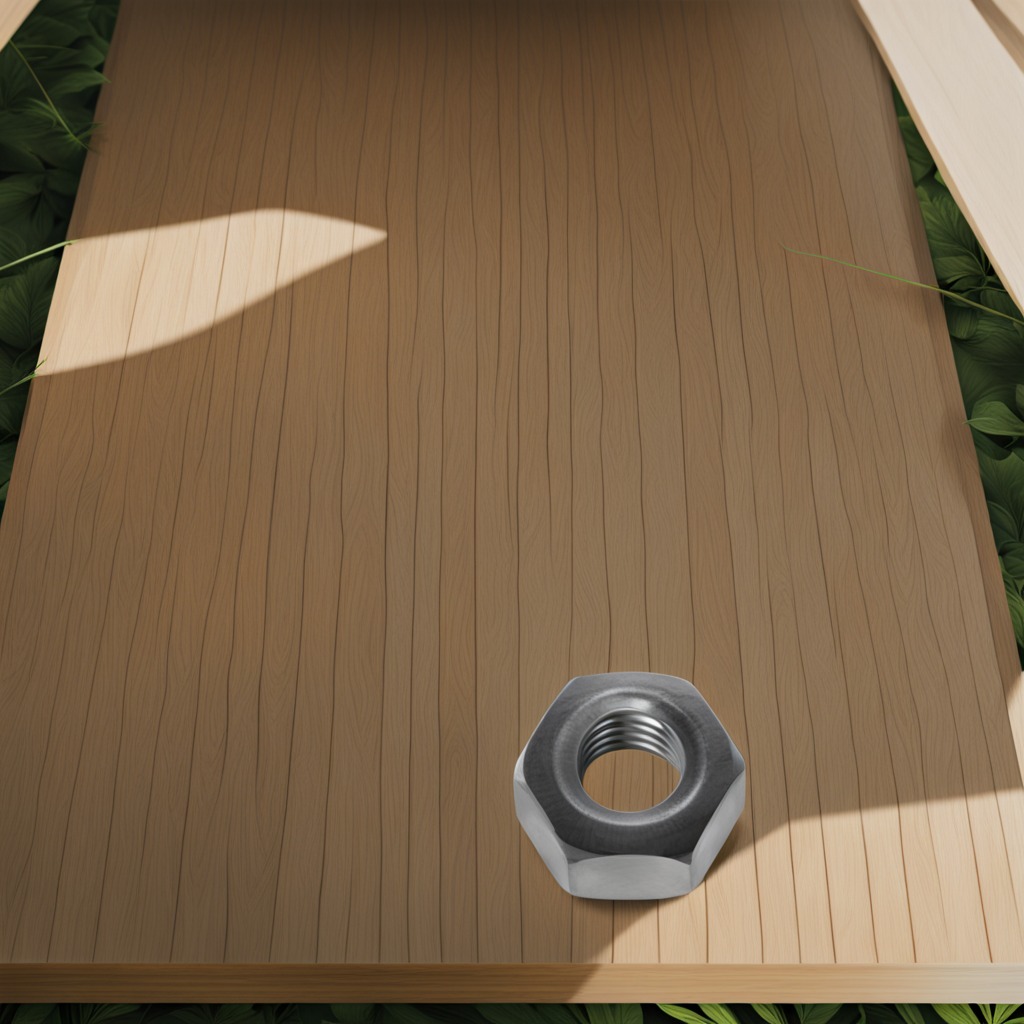
A metal nut is lying on the wooden table.